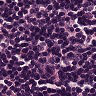
Metastatic tissue present: no